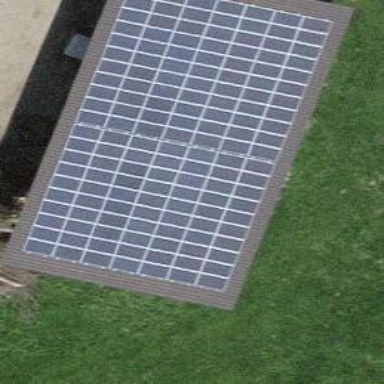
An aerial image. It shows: Solar power generator with photovoltaic panels.